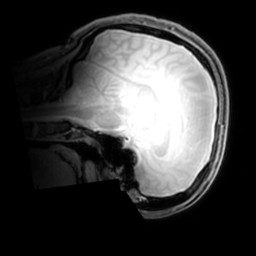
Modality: PDw
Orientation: sagittal
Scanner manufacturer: philips
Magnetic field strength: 7 T
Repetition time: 0.008 s
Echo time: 0.001974 s